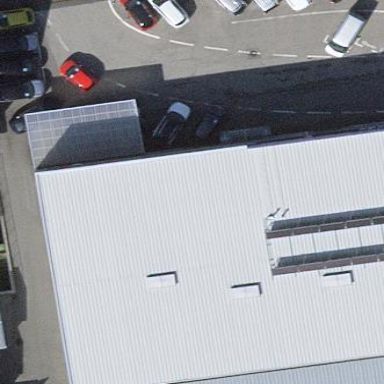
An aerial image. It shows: Building used as car repair shop.